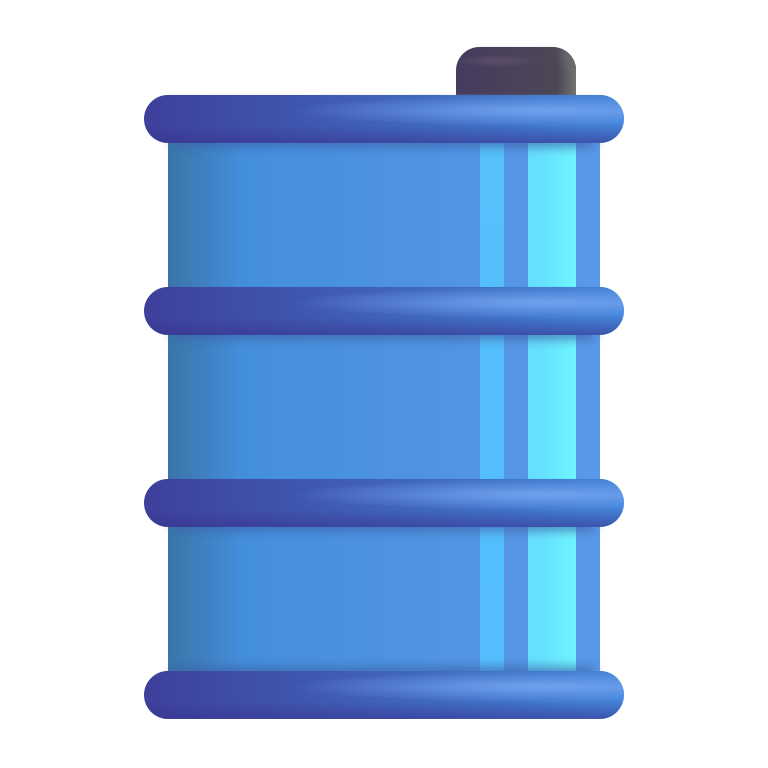
oil drum color